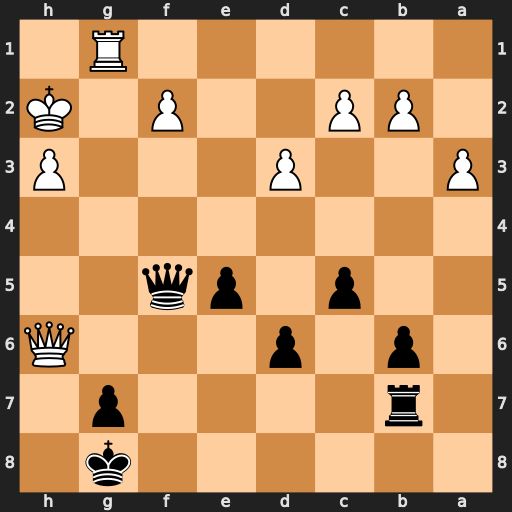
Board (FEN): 6k1/1r4p1/1p1p3Q/2p1pq2/8/P2P3P/1PP2P1K/6R1
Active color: b
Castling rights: -
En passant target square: -
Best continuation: Qxf2+ Rg2 Qxg2+ Kxg2 gxh6